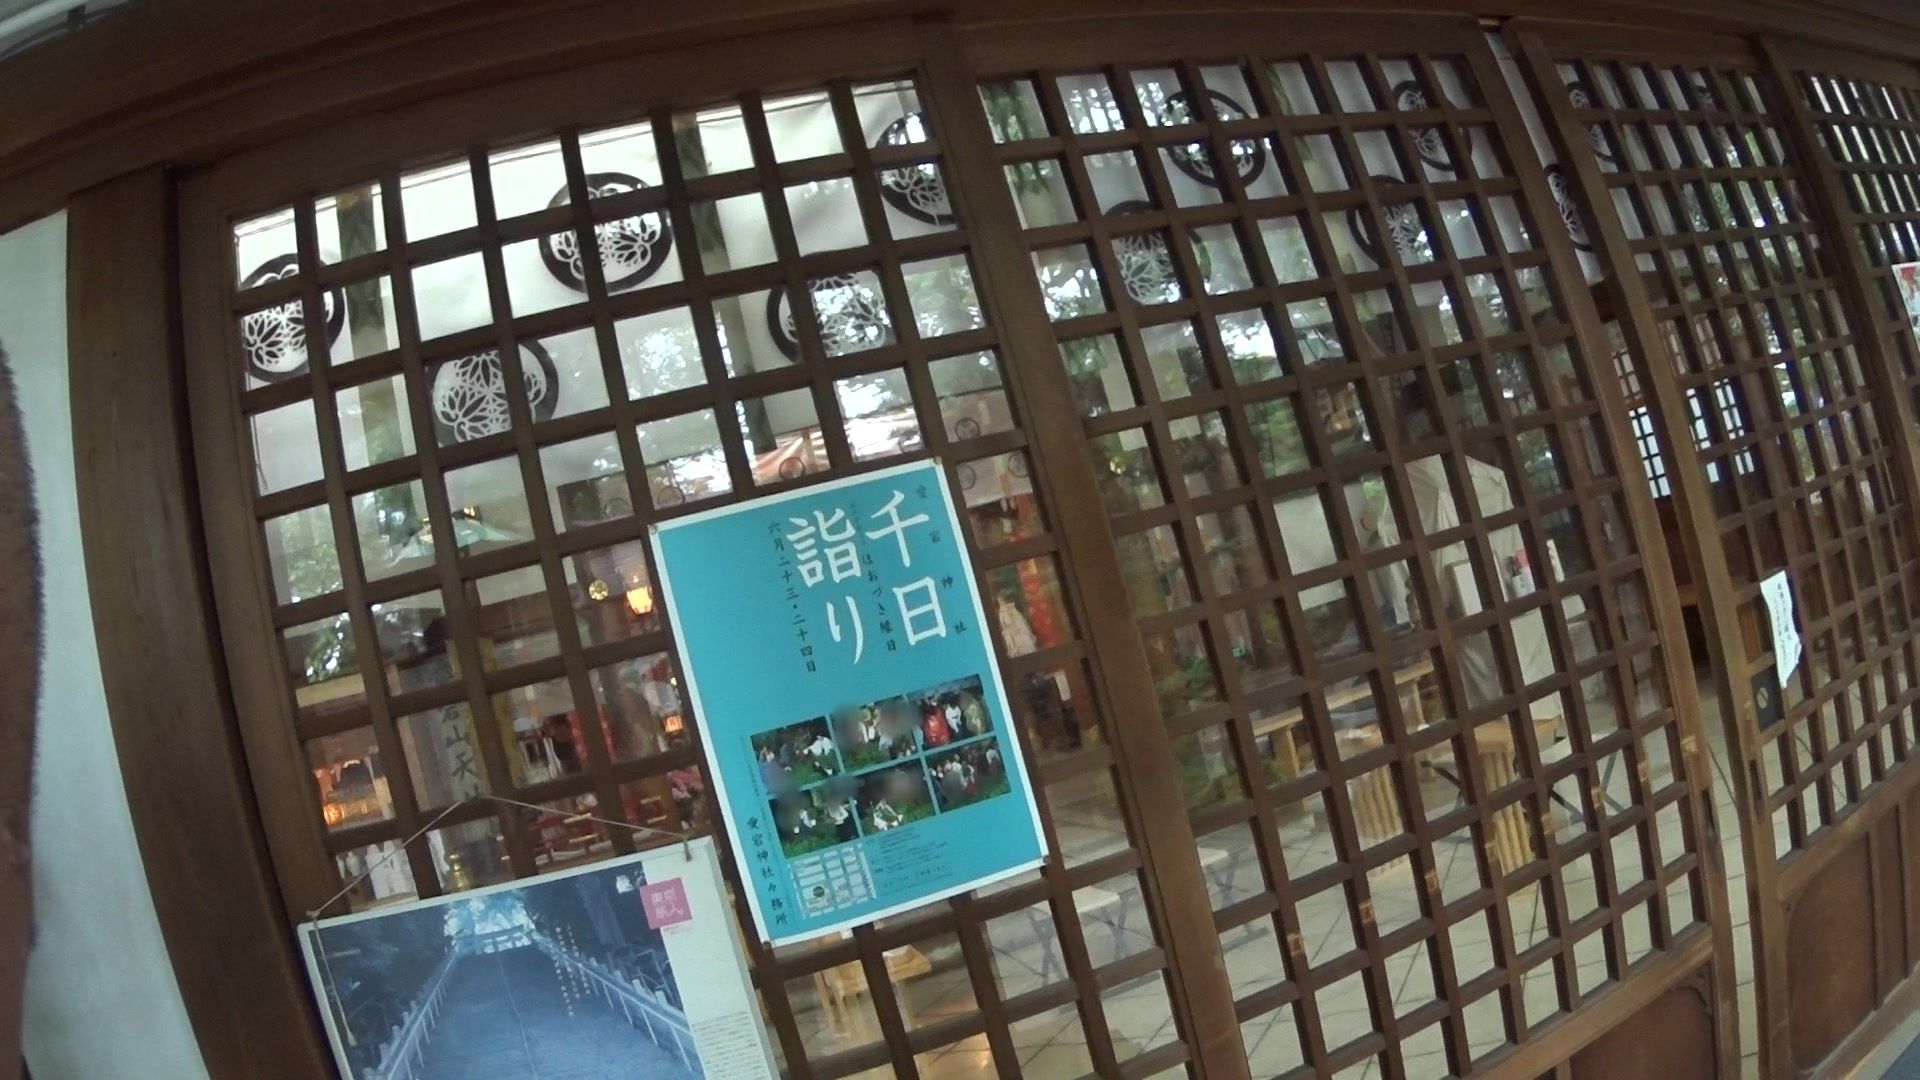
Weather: snowy
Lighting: day
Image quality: slightly poor
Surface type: walking surface
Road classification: footway, service
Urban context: urban centre
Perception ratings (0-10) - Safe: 4.29, Lively: 8.32, Beautiful: 1.17, Boring: 2.58, Depressing: 3.09, Wealthy: 1.26